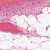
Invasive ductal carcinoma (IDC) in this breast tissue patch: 0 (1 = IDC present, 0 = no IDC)